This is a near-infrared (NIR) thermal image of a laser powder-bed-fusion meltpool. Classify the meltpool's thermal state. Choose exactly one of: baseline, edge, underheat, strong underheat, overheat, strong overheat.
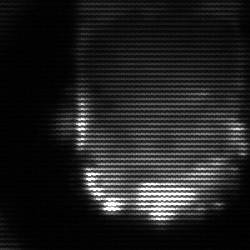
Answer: baseline